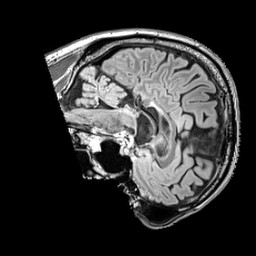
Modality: FLAIR
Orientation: sagittal
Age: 58
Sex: male
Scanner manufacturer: siemens
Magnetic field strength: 3 T
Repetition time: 5 s
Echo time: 0.387 s